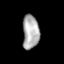
Tissue: prostate
Cell type: T cells
Senescence score: 0.3394
Nuclear area (px): 554
Mean DAPI intensity: 173.2